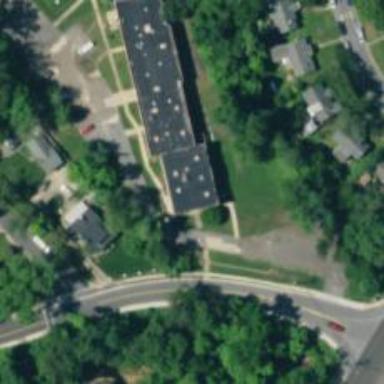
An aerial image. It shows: School.